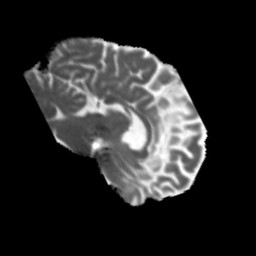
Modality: MD
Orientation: sagittal
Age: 50
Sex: male
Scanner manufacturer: siemens
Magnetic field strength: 3 T
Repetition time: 5.47 s
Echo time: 0.0854 s